Interaction volume radius: 5 \u00c5
Interaction volume height: 25 \u00c5
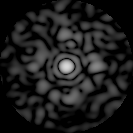
Disorder parameter: 0.8626